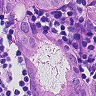
Metastatic tissue present: yes